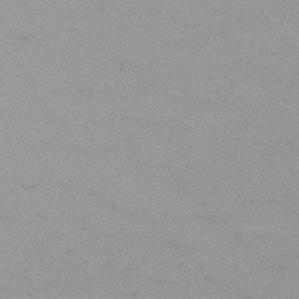
Label: frost